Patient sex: F
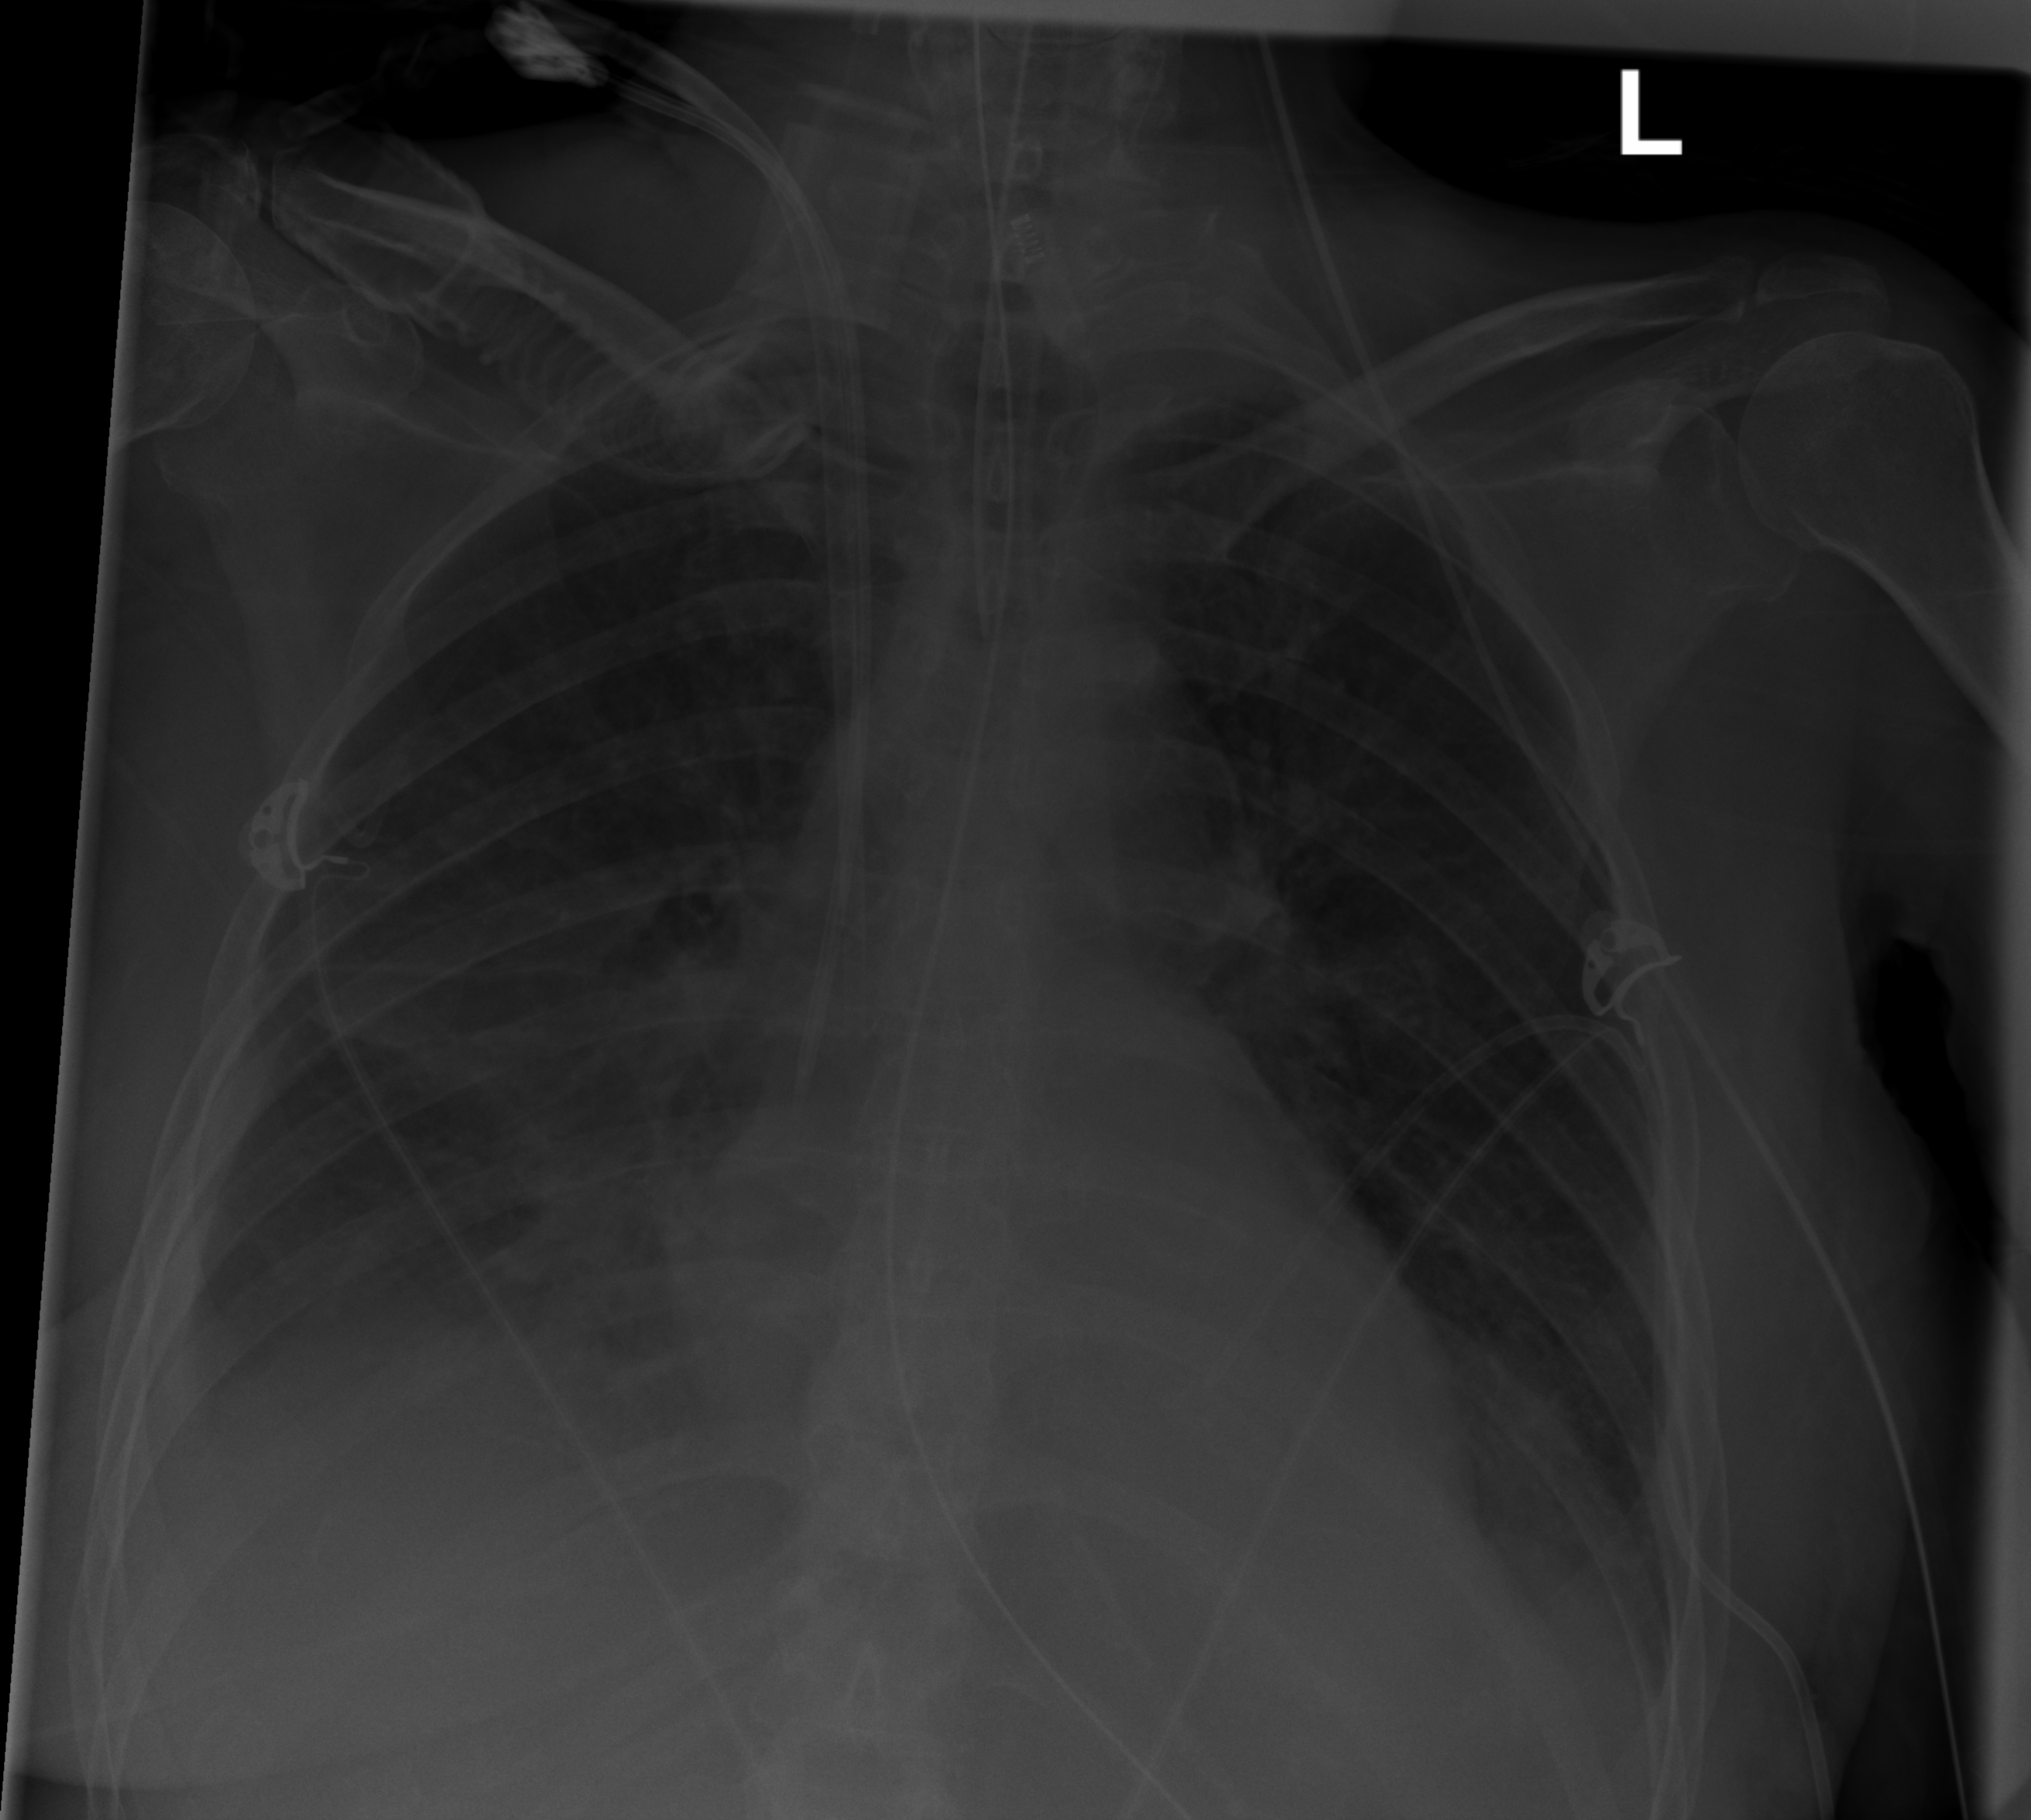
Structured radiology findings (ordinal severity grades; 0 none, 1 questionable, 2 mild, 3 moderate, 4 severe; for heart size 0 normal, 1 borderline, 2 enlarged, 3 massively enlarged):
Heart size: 1
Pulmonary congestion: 2
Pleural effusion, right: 2
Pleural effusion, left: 2
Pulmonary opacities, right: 0
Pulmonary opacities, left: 0
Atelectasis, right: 2
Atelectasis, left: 2